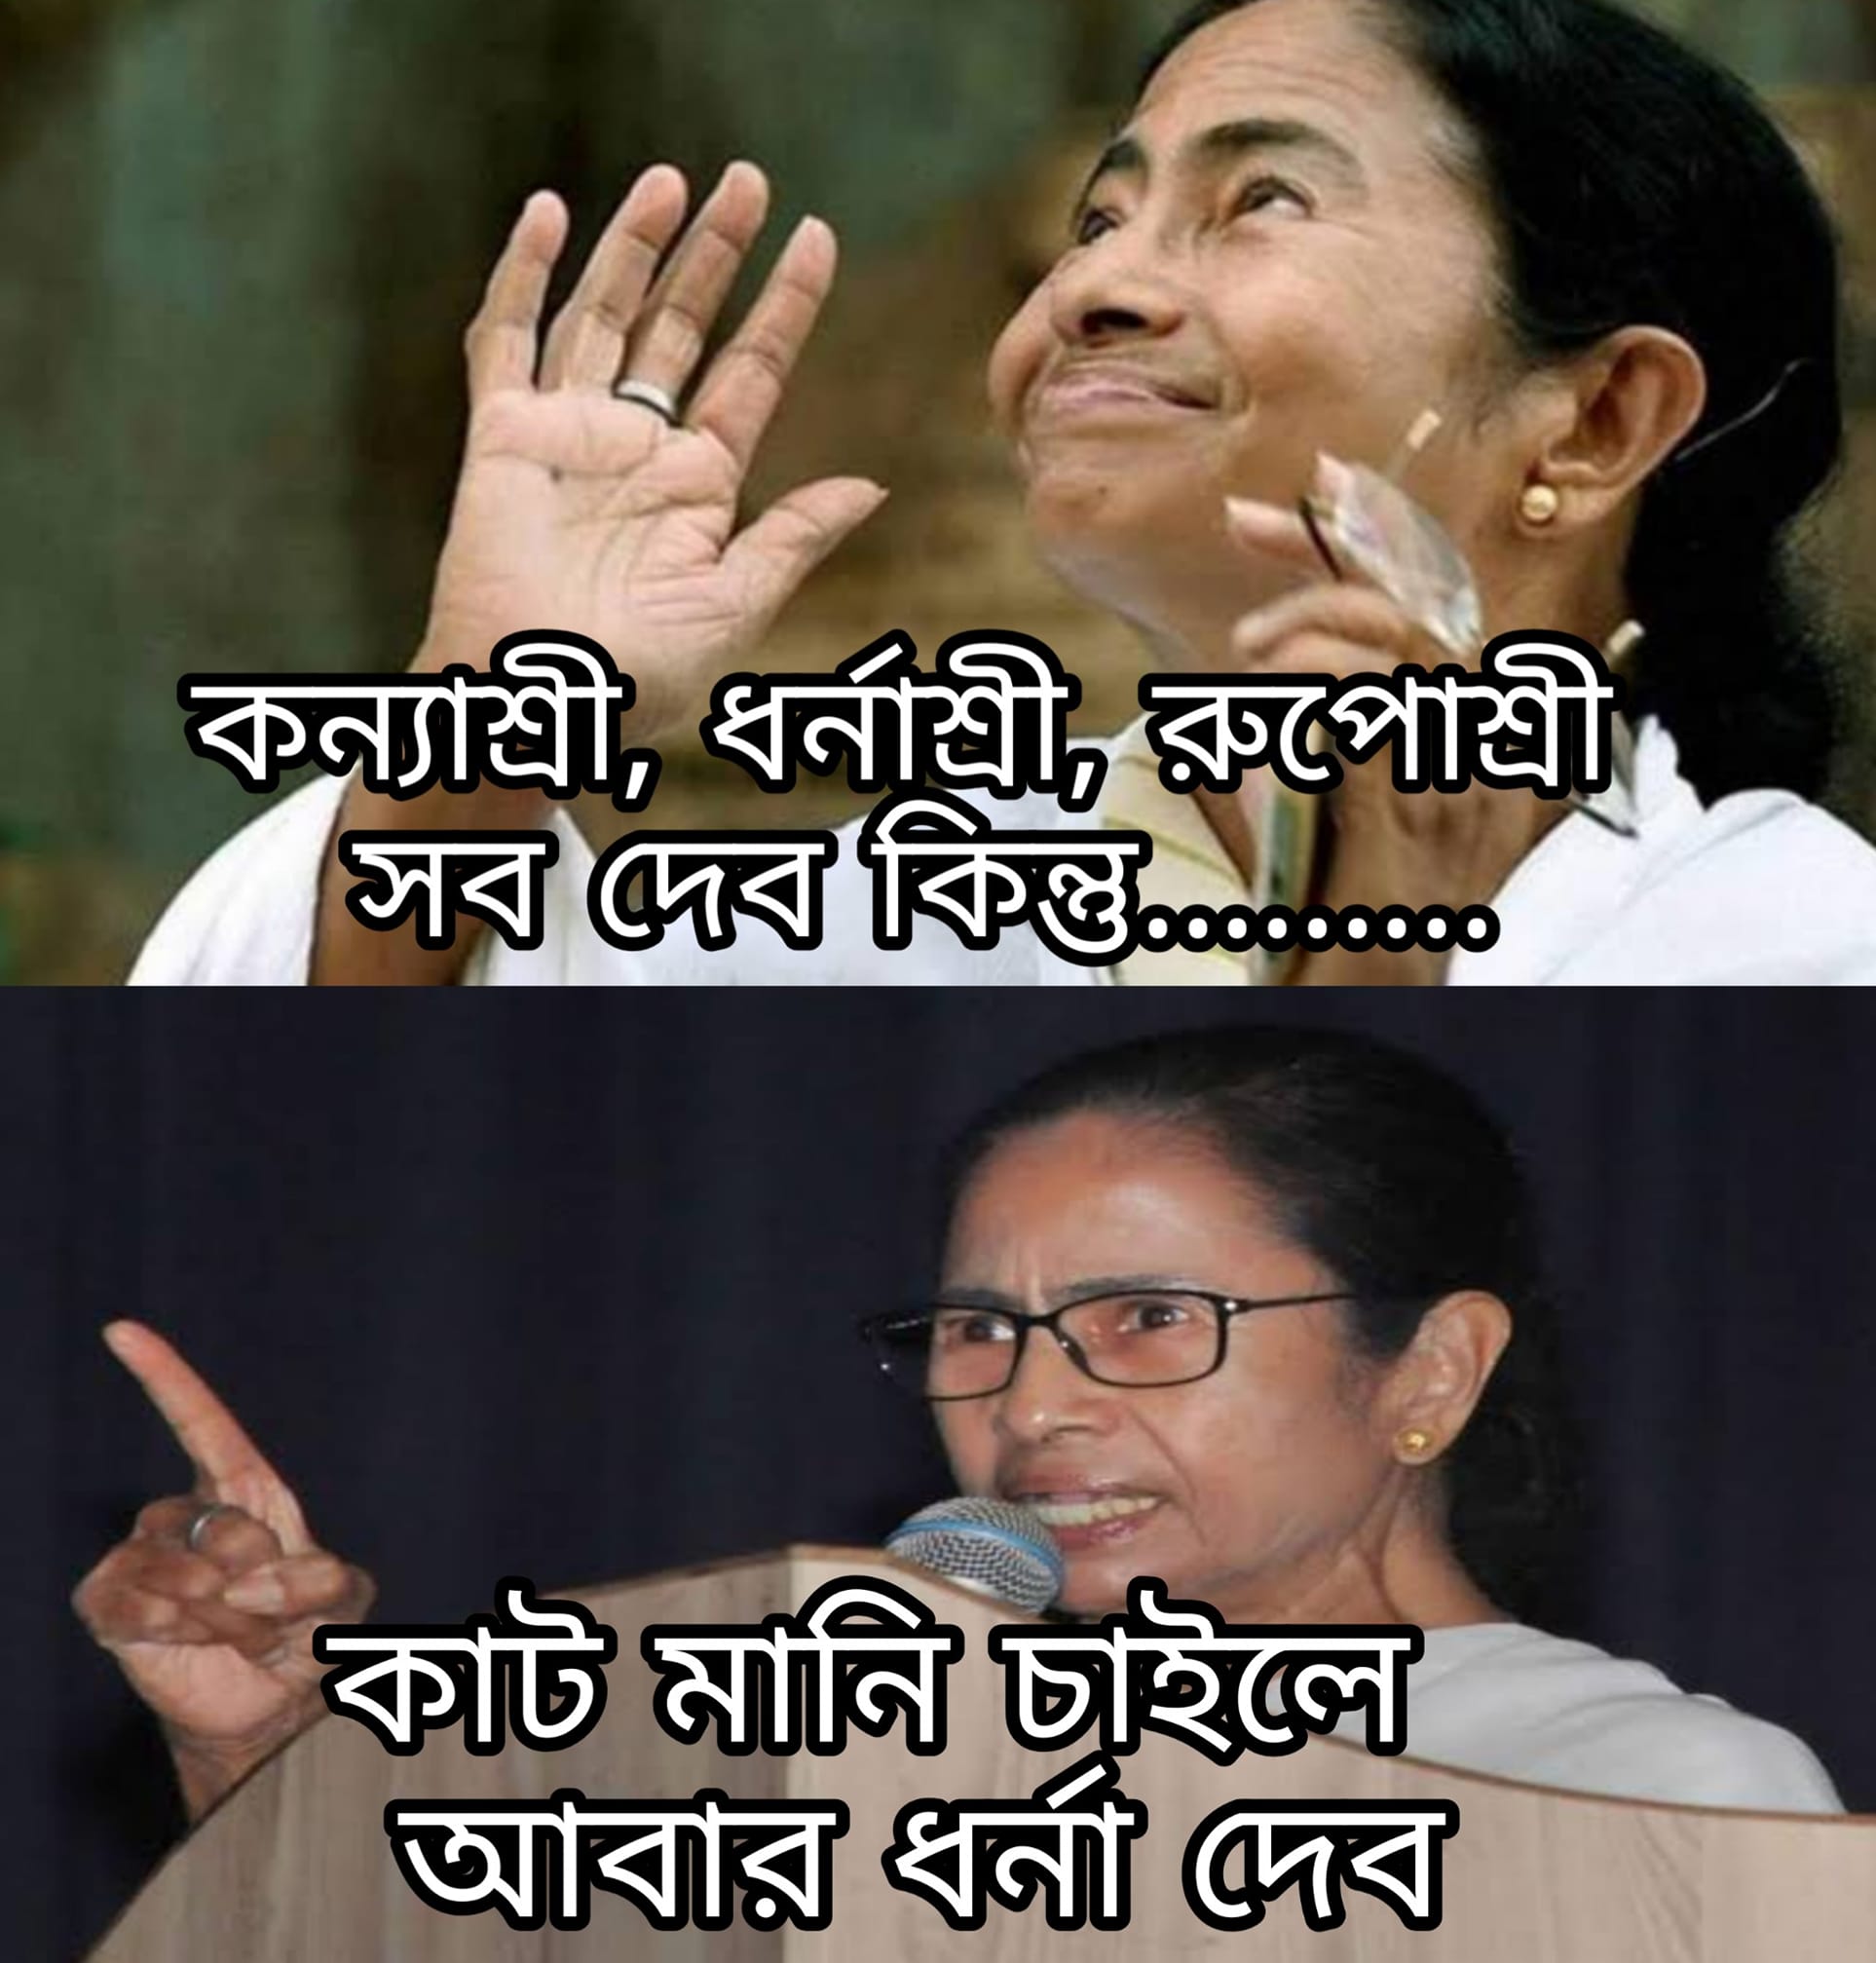
Caption: কন্যাশ্রী, ধর্নাশ্রী , রুপোশ্রী   সব দেব কিন্তু ......   কাট মানি চাইলে আবার ধর্না দেব
Label: hate